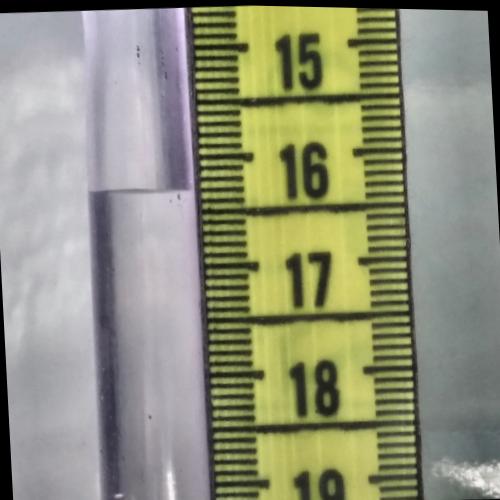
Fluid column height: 16.3 cm